Current action and preconditions to check: trajectory_clear

Your task: For each precondition in the list above, predict whether it will hold at this action.

Consider the current scene as observed from the mobile robot's camera, and analyze the predicted future states of all dynamic agents (e.g., people, animals, vehicles, or any moving entities) within the NEXT SECOND.

IMPORTANT: Only answer "very likely" if you are absolutely certain—based on strong, clear evidence—that a dynamic agent will violate the precondition in the predicted future state. Do NOT answer "very likely" for unlikely, ambiguous, or low-probability risks.

Ask yourself for each precondition: Is there a high probability, with clear and convincing evidence, that the predicted future states of any dynamic agent will interfere with the predicted future state of the currently executing action within the NEXT SECOND, causing that precondition to fail?

Assess the risk level based on these predictions. Use "likely" or "very likely" if motions create a clear risk of interference.

Use "neutral" or "improbable" if agents are nearby but their predicted paths are clearly diverging or non-conflicting.

Failure Risk Categories: "very improbable", "improbable", "neutral", "likely", "very likely"

Answer Format: Output ONLY the probability_of_failure value from these categories: "very improbable", "improbable", "neutral", "likely", "very likely"

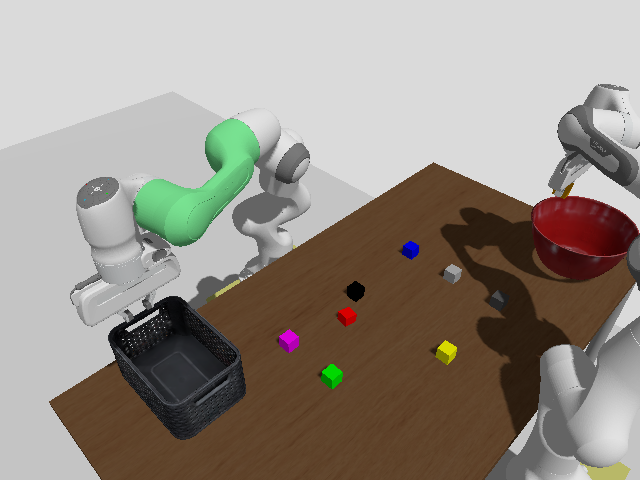

Answer: very improbable